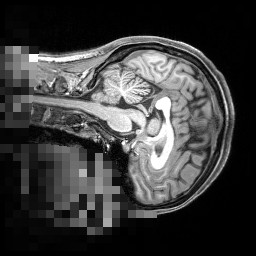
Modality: T1w
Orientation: sagittal
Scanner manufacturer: siemens
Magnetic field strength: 3 T
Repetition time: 2.4 s
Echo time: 0.00256 s